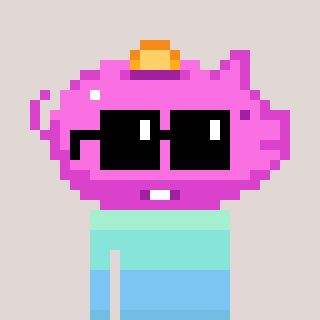
a pixel art character with square black sunglasses, a piggybank-shaped head and a grayscale-colored body on a warm background